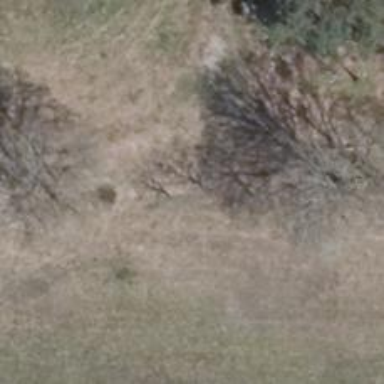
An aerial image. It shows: Deciduous broadleaved tree.